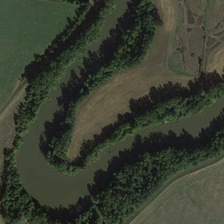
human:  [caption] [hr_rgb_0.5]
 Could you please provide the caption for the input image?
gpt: many green trees and meadows are in two sides of a curved river .

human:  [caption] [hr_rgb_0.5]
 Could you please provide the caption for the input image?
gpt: many green trees and meadows are in two sides of a curved river .

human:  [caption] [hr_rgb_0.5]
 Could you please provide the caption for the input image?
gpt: many green trees and meadows are in two sides of a curved river .

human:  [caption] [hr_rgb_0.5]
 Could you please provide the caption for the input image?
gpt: many green trees and meadows are in two sides of a curved river .

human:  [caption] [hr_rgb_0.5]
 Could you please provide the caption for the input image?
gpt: many green trees and meadows are in two sides of a curved river .